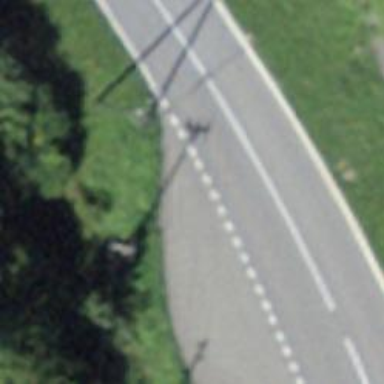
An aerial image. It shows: Primary highway.